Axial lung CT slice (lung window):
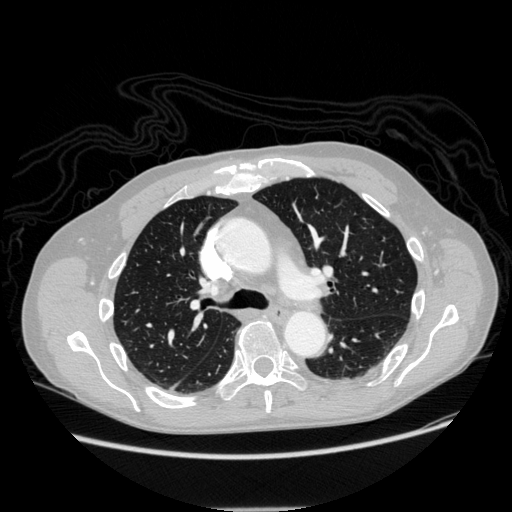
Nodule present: no